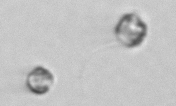
Label: Thalassiosira_sp_aff_mala